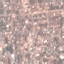
Label: Residential